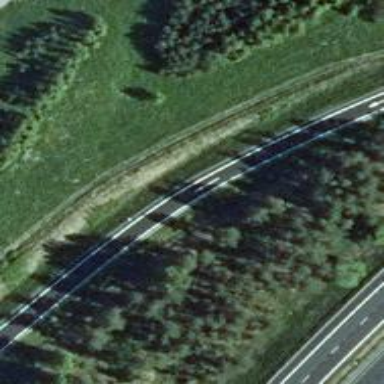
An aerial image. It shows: Tertiary motorway link road.